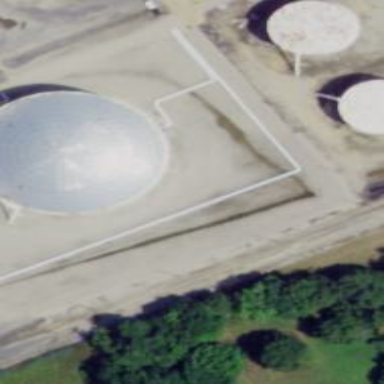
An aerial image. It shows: Storage tank which is man-made and housed in building.